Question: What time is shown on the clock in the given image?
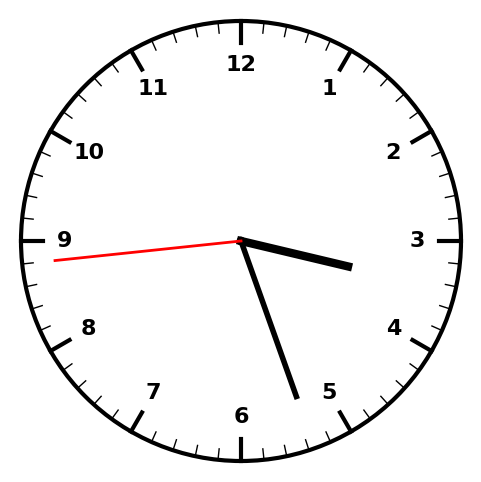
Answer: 03:26:44